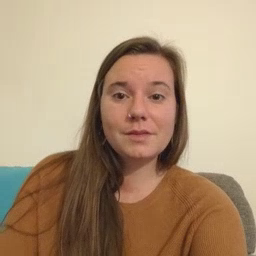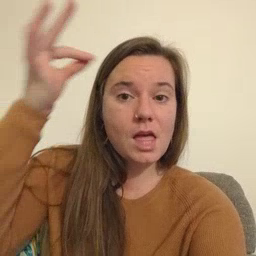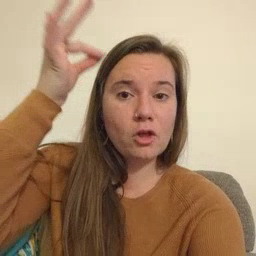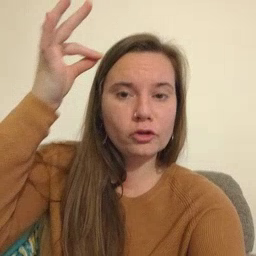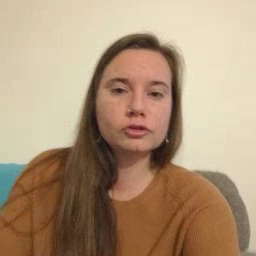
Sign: hair